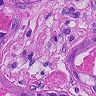
Metastatic tissue present: yes